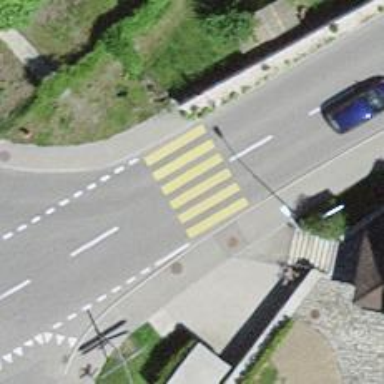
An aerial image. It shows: Marked crossing on the road.